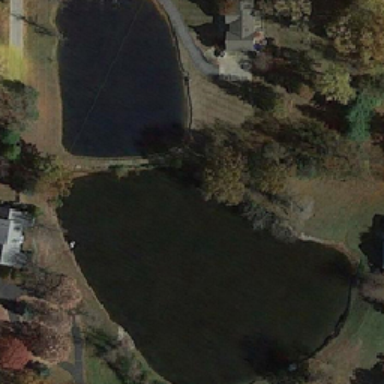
There are many small black fish in the pond .